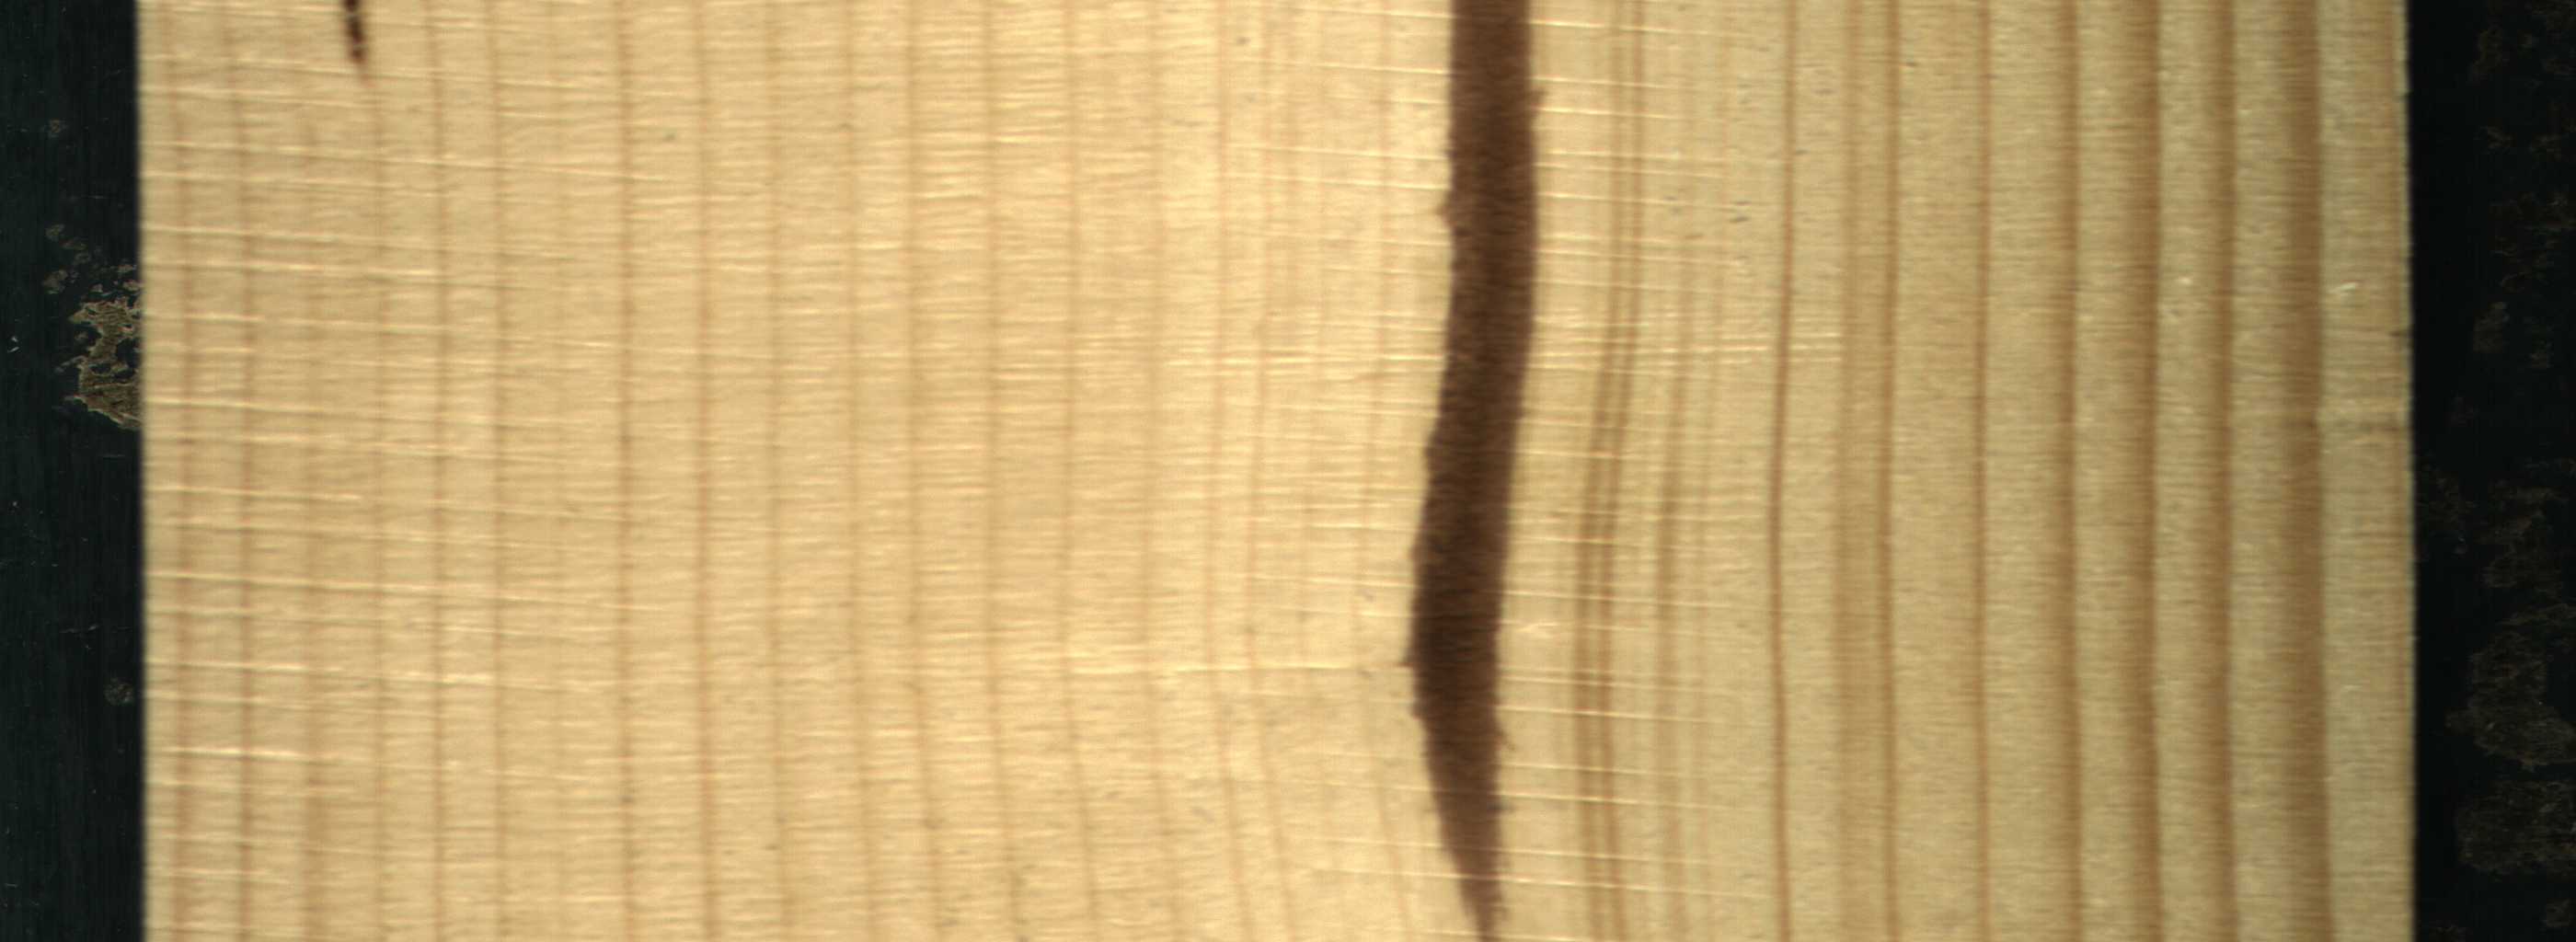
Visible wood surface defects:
Marrow
resin